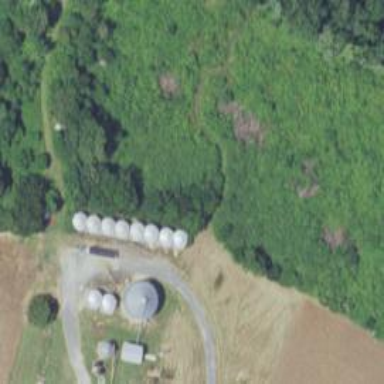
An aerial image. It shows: Silo.